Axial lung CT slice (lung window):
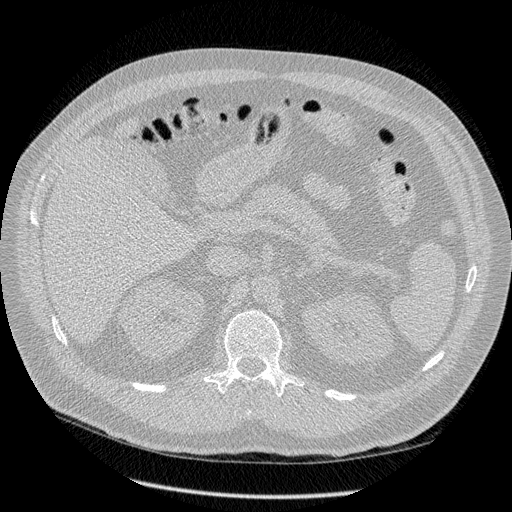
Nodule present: no